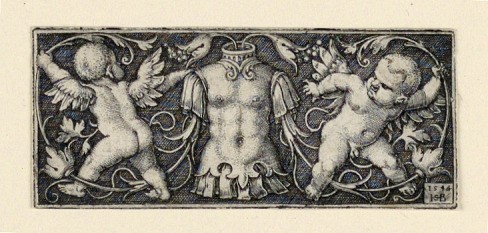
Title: Frieze with Cuirass at Center, Flanked by Two Genii
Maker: Hans Sebald Beham, German, 1500–1550
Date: ca. 1544
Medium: Engraving on laid paper
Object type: print
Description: Horizontal rectangle. The cuirass is in the center of the composition between two winged genii.